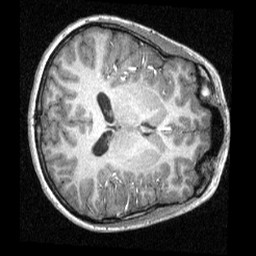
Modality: T1w
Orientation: axial